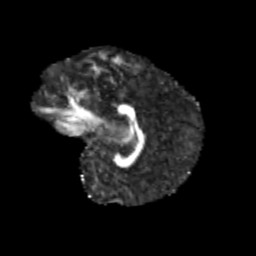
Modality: FA
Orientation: sagittal
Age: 12
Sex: female
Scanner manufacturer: siemens
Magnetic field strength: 3 T
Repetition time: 3.8 s
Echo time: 0.07 s